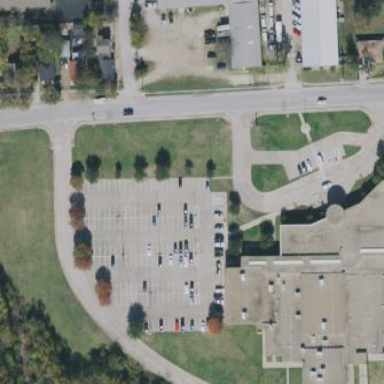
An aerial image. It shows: Parking area.